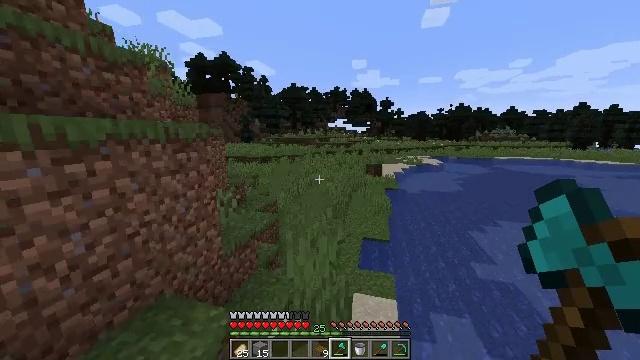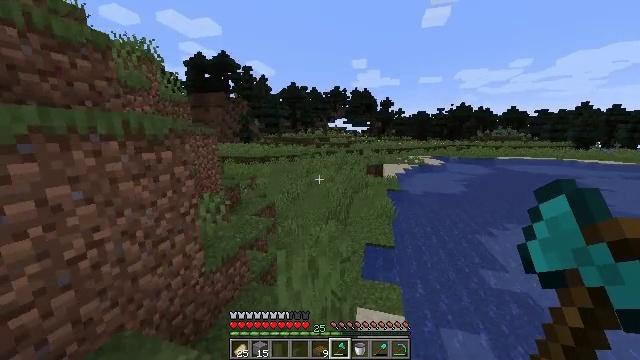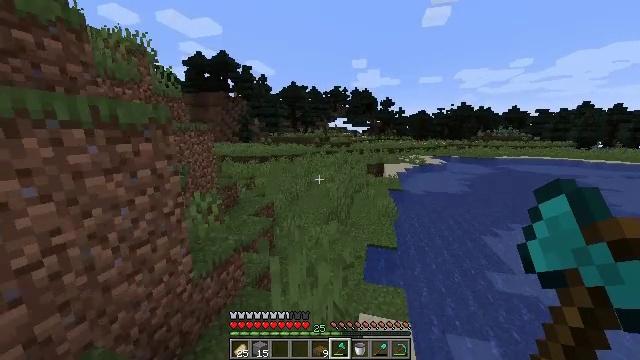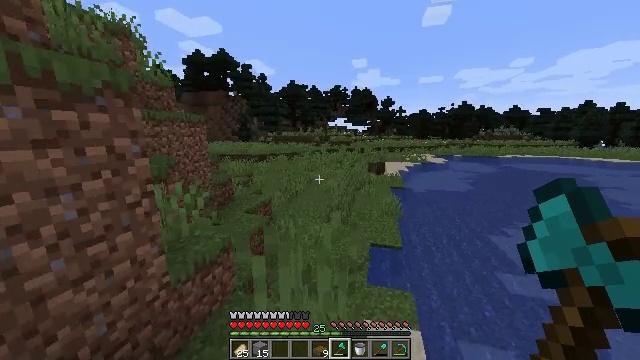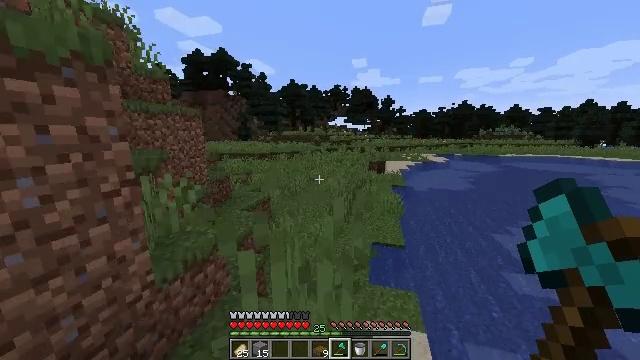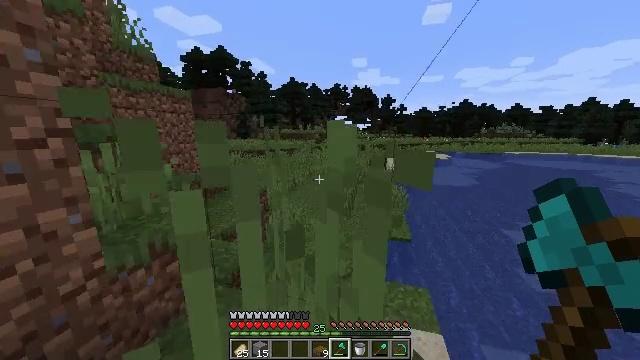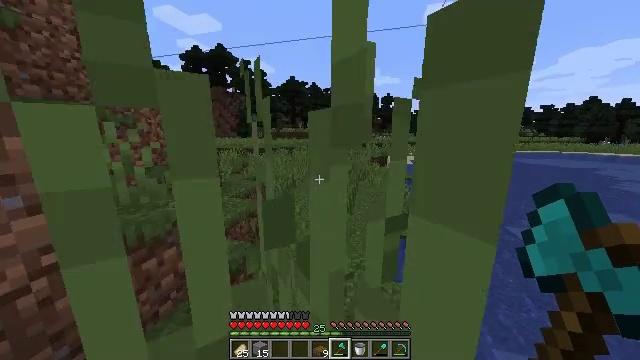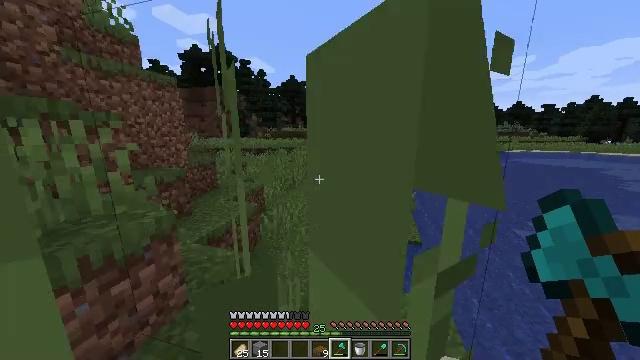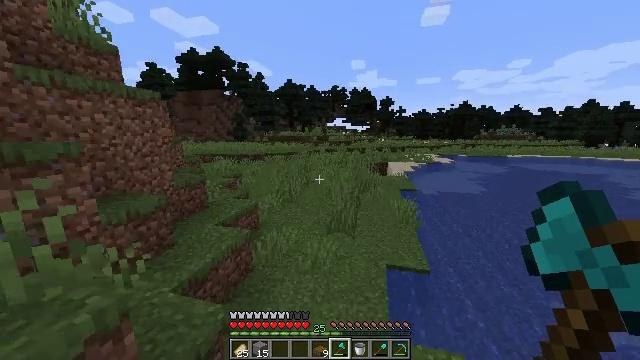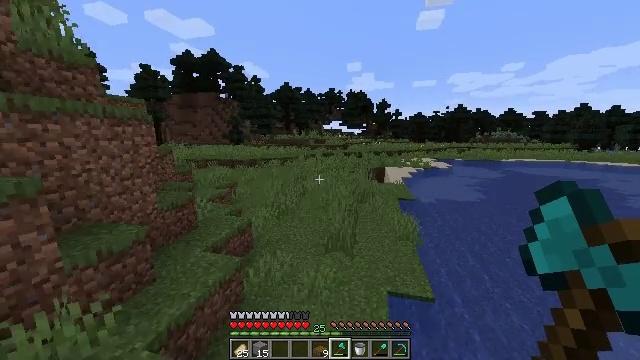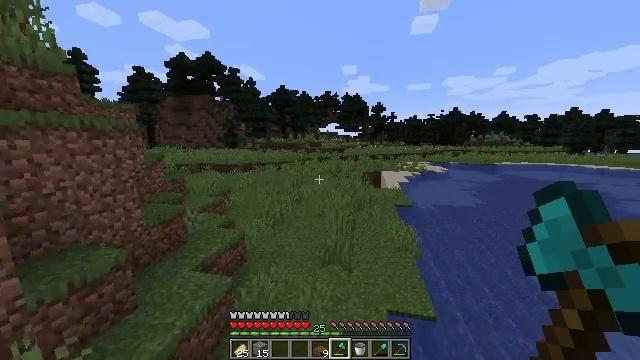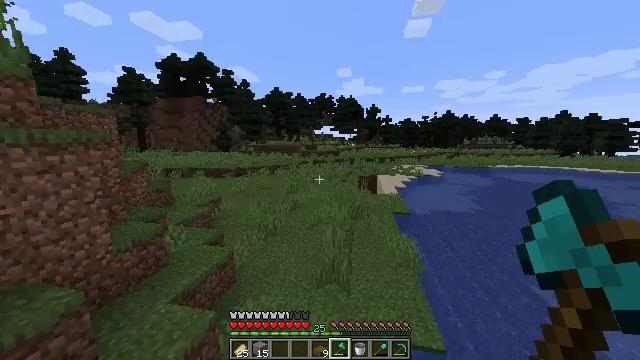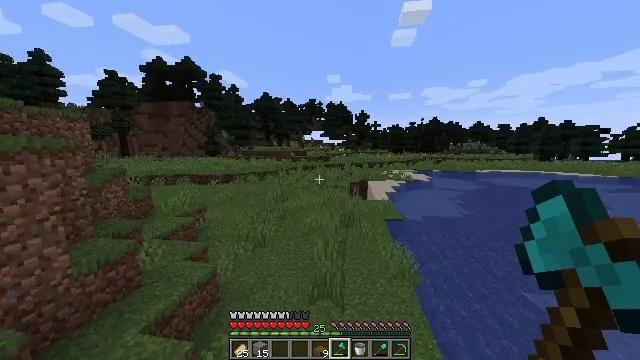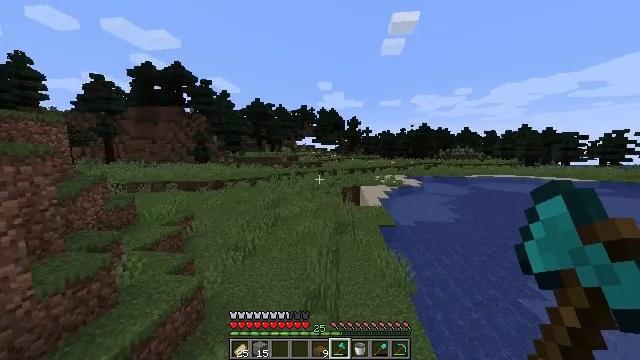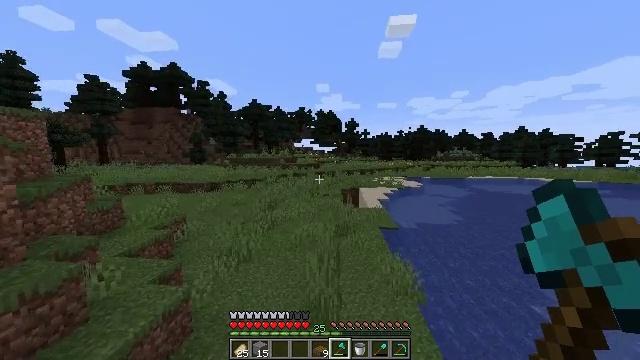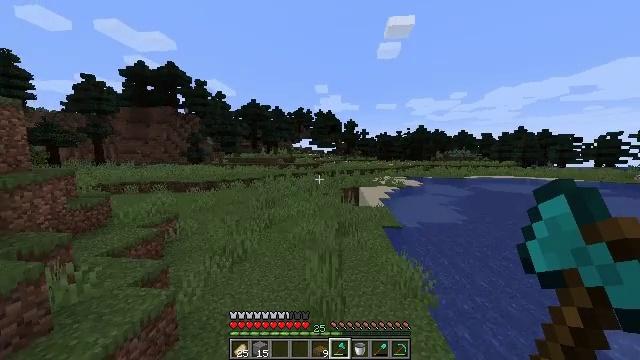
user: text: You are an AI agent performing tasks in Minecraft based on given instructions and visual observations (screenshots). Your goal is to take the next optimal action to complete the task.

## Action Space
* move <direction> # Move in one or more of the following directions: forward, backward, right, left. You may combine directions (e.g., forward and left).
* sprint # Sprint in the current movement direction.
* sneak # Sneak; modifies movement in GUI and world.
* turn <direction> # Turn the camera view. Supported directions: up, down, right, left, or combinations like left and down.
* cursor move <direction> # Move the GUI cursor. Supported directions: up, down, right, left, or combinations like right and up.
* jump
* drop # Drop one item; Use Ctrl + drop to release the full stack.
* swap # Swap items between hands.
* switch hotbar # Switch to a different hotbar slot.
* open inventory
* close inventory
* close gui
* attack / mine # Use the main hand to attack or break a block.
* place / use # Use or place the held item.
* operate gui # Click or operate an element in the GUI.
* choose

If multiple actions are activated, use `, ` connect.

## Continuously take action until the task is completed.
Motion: motion action
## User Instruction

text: Combat the cow.
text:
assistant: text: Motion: move forward, jump
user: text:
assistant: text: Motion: move forward, jump
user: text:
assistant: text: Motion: move forward, jump
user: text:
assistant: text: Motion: move forward, jump
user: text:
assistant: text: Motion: move forward, jump
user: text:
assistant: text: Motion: move forward, sprint, jump
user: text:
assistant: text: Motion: move forward, sprint, jump
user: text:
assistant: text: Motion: move forward, sprint, jump
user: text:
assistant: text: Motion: move forward, sprint, jump
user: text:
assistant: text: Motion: move forward, sprint, turn right, jump
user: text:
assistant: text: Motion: move forward, turn right, jump
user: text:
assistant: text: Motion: move forward, turn right and up, jump
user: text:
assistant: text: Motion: move forward, turn right and up, jump
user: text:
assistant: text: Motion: move forward, jump
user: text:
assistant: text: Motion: move forward, jump
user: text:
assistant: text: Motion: move forward, jump
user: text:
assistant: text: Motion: move forward, jump
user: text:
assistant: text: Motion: move forward, sprint, jump
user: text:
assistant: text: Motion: move forward, sprint, turn right, jump
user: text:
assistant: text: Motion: move forward, sprint, turn right, jump
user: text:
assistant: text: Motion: move forward, sprint, jump
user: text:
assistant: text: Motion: move forward, sprint, jump
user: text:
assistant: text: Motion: move forward, jump
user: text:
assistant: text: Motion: move forward, jump
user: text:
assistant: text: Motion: move forward, jump
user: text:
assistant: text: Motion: move forward, jump
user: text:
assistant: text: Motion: move forward, jump
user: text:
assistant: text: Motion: move forward, jump
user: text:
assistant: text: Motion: move forward, jump
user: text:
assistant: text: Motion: move forward, turn right, jump